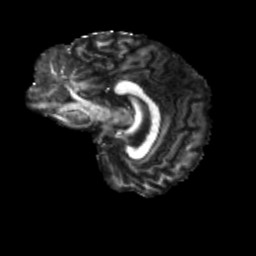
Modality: FA
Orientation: sagittal
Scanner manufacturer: siemens
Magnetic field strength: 3 T
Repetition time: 4 s
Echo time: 0.0594 s